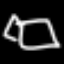
Label: square